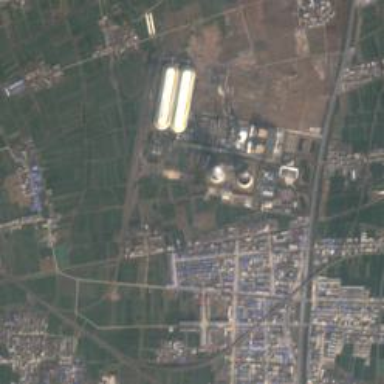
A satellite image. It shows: Industrial area with coal power plant.